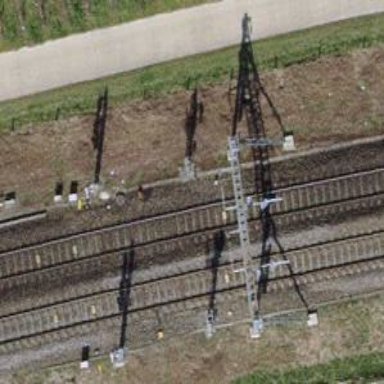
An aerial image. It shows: Railway signal.